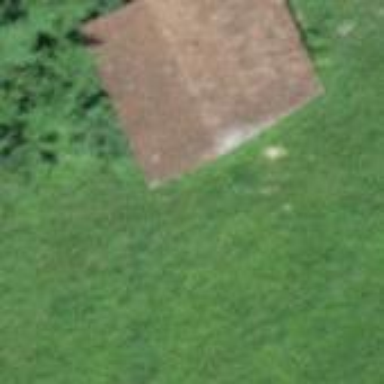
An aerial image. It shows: Rural barn.